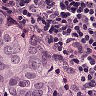
Metastatic tissue present: yes